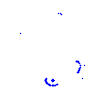
Particle: proton